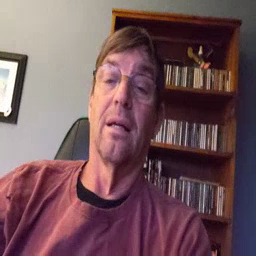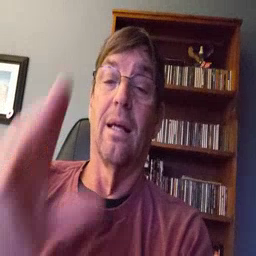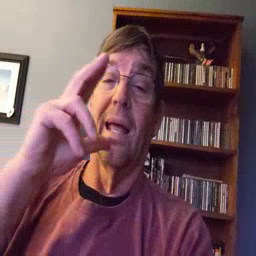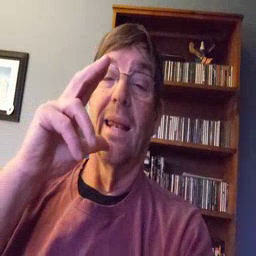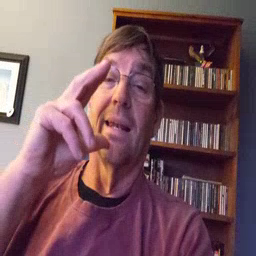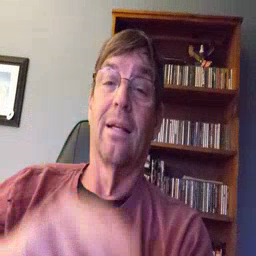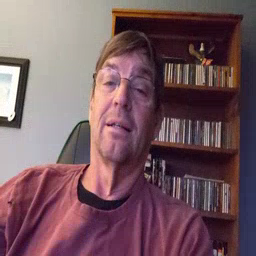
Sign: hen